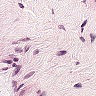
Metastatic tissue present: no